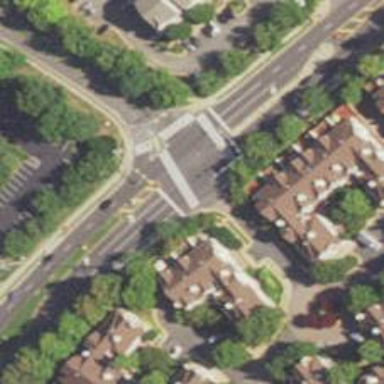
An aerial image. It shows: Marked road crossing.